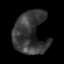
Tissue: skin
Cell type: Epithelial cells
Senescence score: 0.2801
Nuclear area (px): 1321
Mean DAPI intensity: 56.771